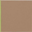
Piece: xx